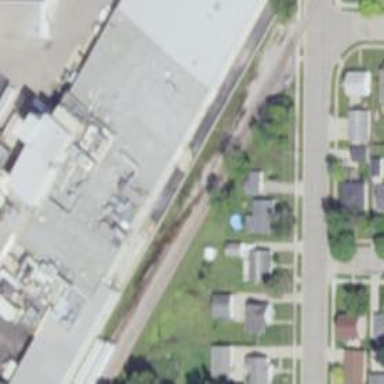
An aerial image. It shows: Abandoned railway siding.